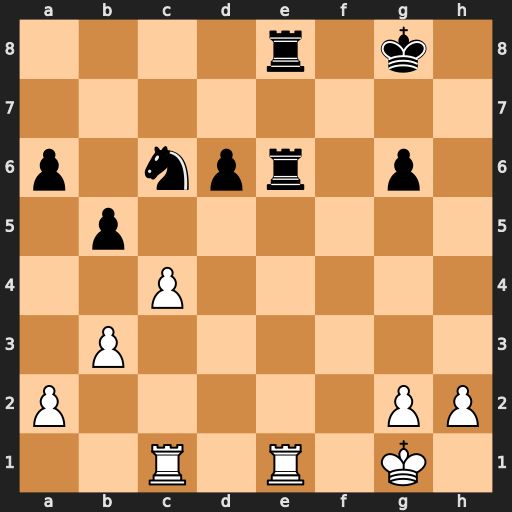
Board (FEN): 4r1k1/8/p1npr1p1/1p6/2P5/1P6/P5PP/2R1R1K1
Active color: w
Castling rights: -
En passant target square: -
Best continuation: Rxe6 Rxe6 cxb5 axb5 Rxc6